Question: I am using VBA in Outlook to extract mail information from items in the mainfolder and subfolder. The mainfolder failed to set(capture) the subfolder properties into it and it causes the runtime error.
The runtime error differs whenever I run. For example, sometime I received -970718969 (c6240107) and another time I received -<PHONE> (86240107).
When I clicked debug, it points to this line of code:
'''
For Each itm In subFld.Items
'''
Here is the screenshot:

Here is the full code:
'''
Public monthValue As Integer
Public yearValue As String
'Ensure Microsoft Excel 11.0 Object Library is ticked in tools.
Sub ExportToExcel1()
Dim appExcel As Excel.Application
Dim wkb As Excel.Workbook
Dim wks As Excel.Worksheet
Dim rng As Excel.Range
Dim strSheet As String
Dim strPath As String
Dim intRowCounter As Integer
Dim msg As Outlook.MailItem
Dim nms As Outlook.NameSpace
Dim mainFld As Outlook.MAPIFolder
Dim subFld As Outlook.MAPIFolder
Dim itm As Object
Dim offsetRow As Long
Dim emailCount As Long
'Set the path of the excel file.
strSheet = "For fun.xlsx"
strPath = "C:\Users\xxxxxx\Desktop\xxxxx\"
strSheet = strPath & strSheet
Debug.Print strSheet
Set nms = Application.GetNamespace("MAPI")
Set mainFld = nms.PickFolder 'Open the box to select the file.
'Handle potential errors with Select Folder dialog box.
If mainFld Is Nothing Then
MsgBox "Thank you for using this service.", vbOKOnly, "Error"
Set nms = Nothing
Set mainFld = Nothing
Exit Sub
ElseIf mainFld.DefaultItemType <> olMailItem Then
MsgBox "Please select the correct folder.", vbOKOnly, "Error"
Set nms = Nothing
Set mainFld = Nothing
Exit Sub
ElseIf mainFld.Items.Count = 0 Then
MsgBox "There are no mail messages to export", vbOKOnly, "Error"
Set nms = Nothing
Set mainFld = Nothing
Exit Sub
End If
mainForm.Show
'If user clicks cancel, it will exit sub.
If yearValue = "" Then
Set nms = Nothing
Set mainFld = Nothing
Exit Sub
End If
'Open and activate Excel workbook.
Set appExcel = CreateObject("Excel.Application")
appExcel.Workbooks.Open (strSheet)
Set wkb = appExcel.ActiveWorkbook
Set wks = wkb.Sheets(1)
wks.Activate
appExcel.Application.Visible = True 'Show my workbook.
'Check if there are any subfolders.
If mainFld.Folders.Count = 0 Then '1
'No subfolder.
For Each itm In mainFld.Items
If itm.Class <> olMail Then '2
'do nothing
Else
Set msg = itm
'Validate the month and year for the email.
If Month(msg.ReceivedTime) = monthValue And Year(msg.ReceivedTime) = yearValue Then '3
With wks
offsetRow = .Cells(.Rows.Count, 1).End(xlUp).Row
End With
intRowCounter = 1 + offsetRow
Set rng = wks.Cells(intRowCounter, 1)
rng.Value = msg.ReceivedTime
Set rng = wks.Cells(intRowCounter, 2)
rng.Value = msg.SentOn
Set rng = wks.Cells(intRowCounter, 3)
rng.Value = msg.Subject
emailCount = 1 + emailCount 'Track the number of email.
Else
'Do nothing
End If '3
End If '2
Next itm
Else
'With subfolder
For Each itm In mainFld.Items
If itm.Class <> olMail Then '4
'do nothing
Else
Set msg = itm
If Month(msg.ReceivedTime) = monthValue And Year(msg.ReceivedTime) = yearValue Then '5
With wks
offsetRow = .Cells(.Rows.Count, 1).End(xlUp).Row
End With
intRowCounter = 1 + offsetRow
Set rng = wks.Cells(intRowCounter, 1)
rng.Value = msg.ReceivedTime
Set rng = wks.Cells(intRowCounter, 2)
rng.Value = msg.SentOn
Set rng = wks.Cells(intRowCounter, 3)
rng.Value = msg.Subject
emailCount = 1 + emailCount
Else
'Do nothing
End If '5
End If '4
Next itm
For Each subFld In mainFld.Folders
For Each itm In subFld.Items
If itm.Class <> olMail Then '6
'do nothing
Else
Set msg = itm
If Month(msg.ReceivedTime) = monthValue And Year(msg.ReceivedTime) = yearValue Then '7
With wks
offsetRow = .Cells(.Rows.Count, 1).End(xlUp).Row
End With
intRowCounter = 1 + offsetRow
Set rng = wks.Cells(intRowCounter, 1)
rng.Value = msg.ReceivedTime
Set rng = wks.Cells(intRowCounter, 2)
rng.Value = msg.SentOn
Set rng = wks.Cells(intRowCounter, 3)
rng.Value = msg.Subject
emailCount = 1 + emailCount
Else
'Do nothing
End If '7
End If '6
Next itm
Next subFld
End If '1
Set appExcel = Nothing
Set wkb = Nothing
Set wks = Nothing
Set rng = Nothing
Set msg = Nothing
Set nms = Nothing
Set mainFld = Nothing
Set subFld = Nothing
Set itm = Nothing
'Inform the user that there are no email.
If emailCount = 0 Then
MsgBox "No emails associated with this date: " & MonthName(monthValue, True) & " " & yearValue, vbOKOnly, "No Emails"
End If
Exit Sub
Set appExcel = Nothing
Set wkb = Nothing
Set wks = Nothing
Set rng = Nothing
Set msg = Nothing
Set nms = Nothing
Set mainFld = Nothing
Set subFld = Nothing
Set itm = Nothing
End Sub
'''
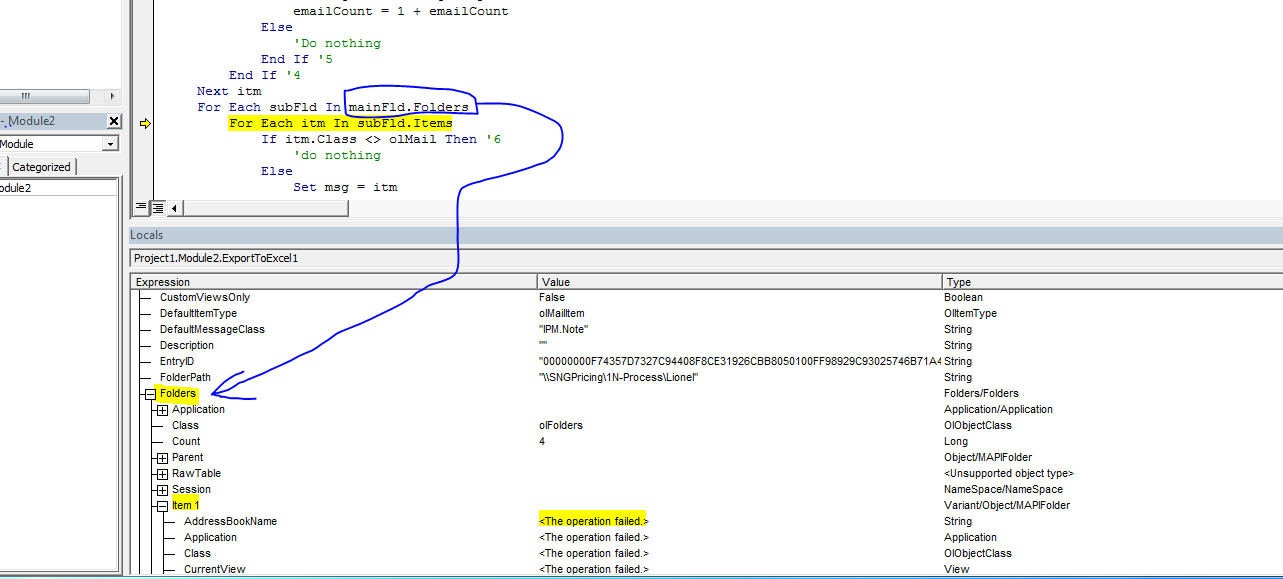
Answer: Do you get that error immediately or only after processing a large number of items? Most likely you are opening too many items and run out of RPC channels. Is this a cached or an online Exchange profile?
Instead of looping through all items, use the Table object (<URL> - if nothing else, it will be a lot faster.
: If you are using Exchange, every store object (message, folder, store) opens an RPC channel. Exchange Server limits the number of RPC channels to 255 per client (can be changed on the server). Do not use "for each" loop (it keeps all items referenced until the loop ends) and avoid multiple dot notation (because you will have implicit variables that you cannot explicitly dereference). You will also need to release all Outlook objects as soon as you are done with them.
'''
set fldItems = mainFld.Items
For i = 1 to fldItems.Count do
set itm = fldItems.Item(i)
'do stuff
set itm = Nothing
next
'''
As for the 'Table' object (introduced in Outlook 2007), see <URL>; it also has a 'MAPITable.ExecSQL' method that takes a standard SQL query and returns the 'ADODB.Recordset' object.